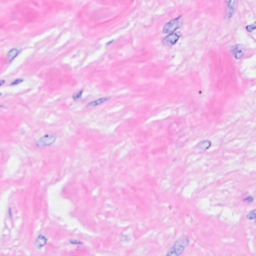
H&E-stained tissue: Breast